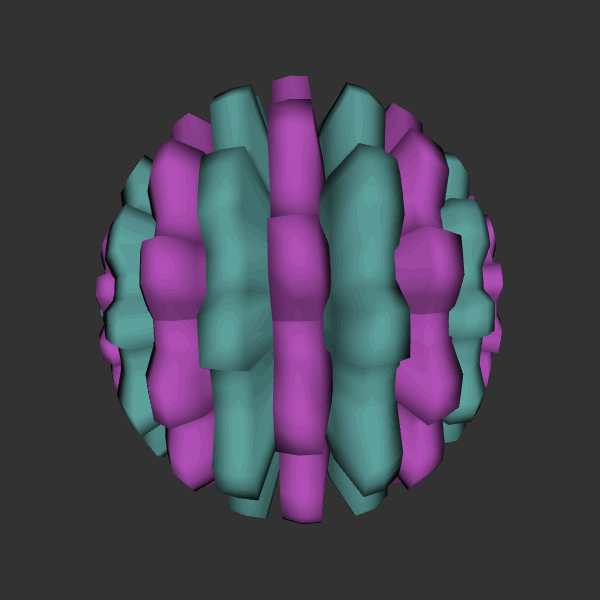
Background: dark